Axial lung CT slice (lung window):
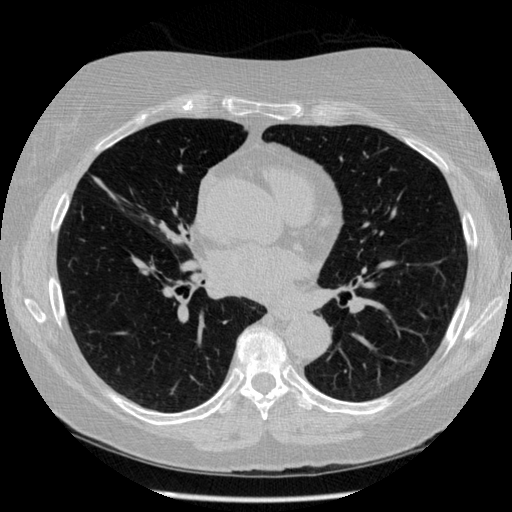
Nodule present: no